Question: I currently have a database like the picture below.

Where there is a query that selects the rows with number1 equaling 1. When using
'''
mysql_fetch_assoc()
'''
in php I am only given the first is there any way to get the second? Like through a dimesional array like
'''
array['number2'][2]
'''
or something similar
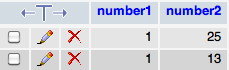
Answer: Use repeated calls to mysql_fetch_assoc. It's documented right in the PHP manual.
<URL>
'''
// While a row of data exists, put that row in $row as an associative array
// Note: If you're expecting just one row, no need to use a loop
// Note: If you put extract($row); inside the following loop, you'll
// then create $userid, $fullname, and $userstatus
while ($row = mysql_fetch_assoc($result)) {
echo $row["userid"];
echo $row["fullname"];
echo $row["userstatus"];
}
'''
If you need to, you can use this to build up a multidimensional array for consumption in other parts of your script.